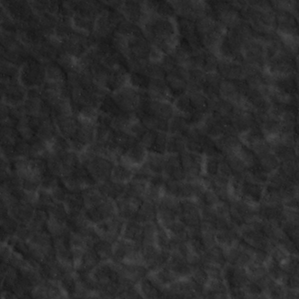
Label: non_frost